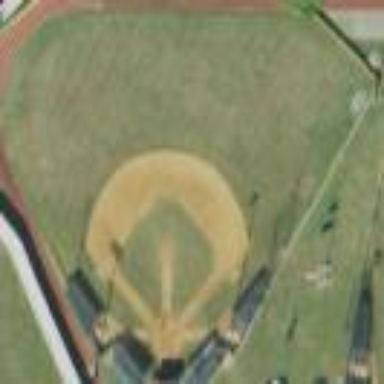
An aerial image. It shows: Baseball pitch for leisure and sports activities.